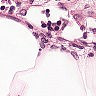
Metastatic tissue present: no